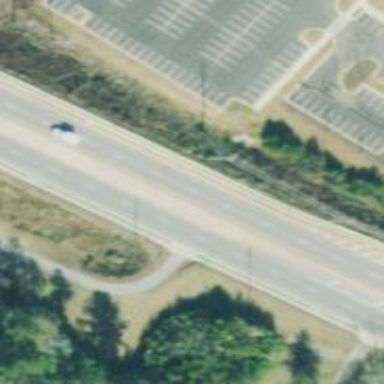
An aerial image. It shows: Asphalt road classified as primary highway with expressway characteristics.